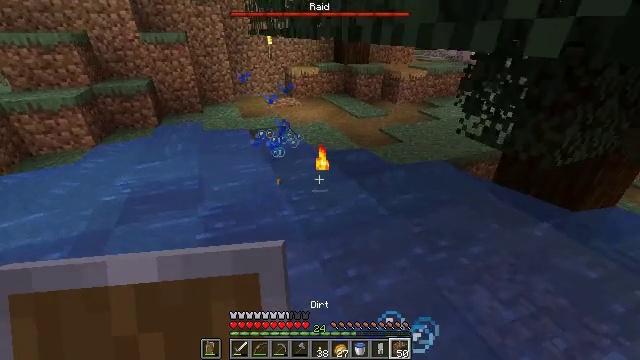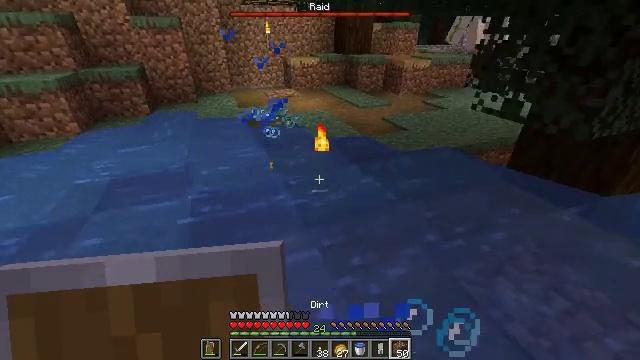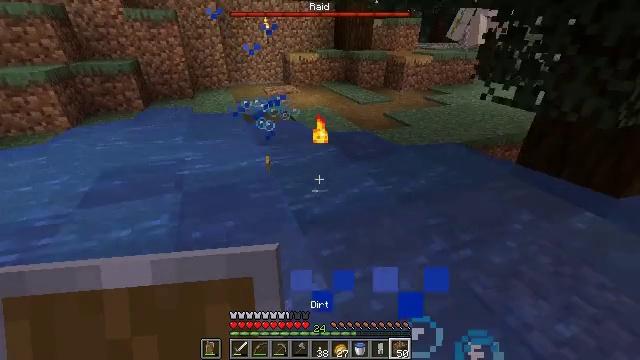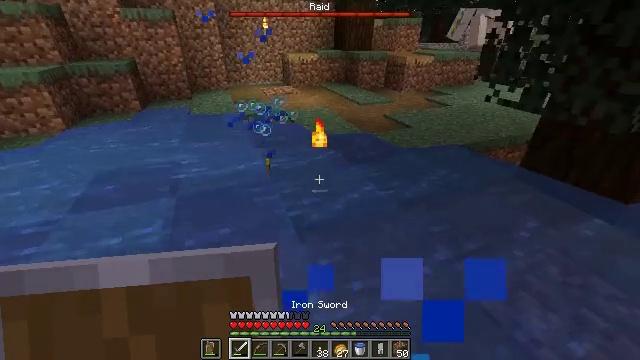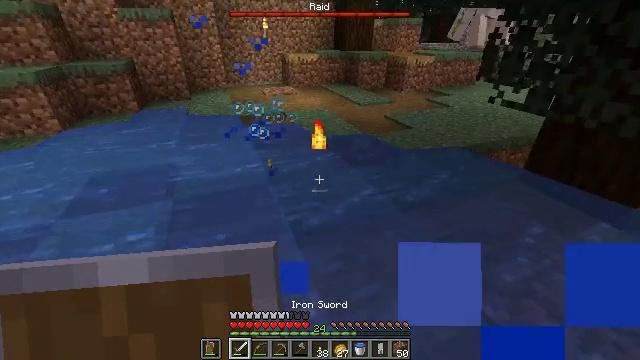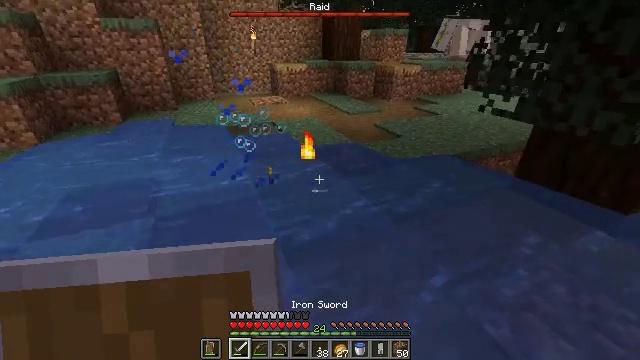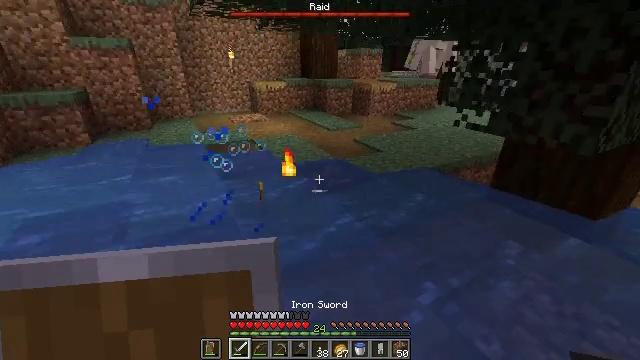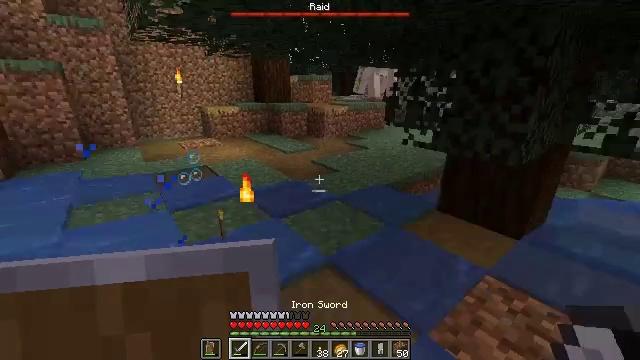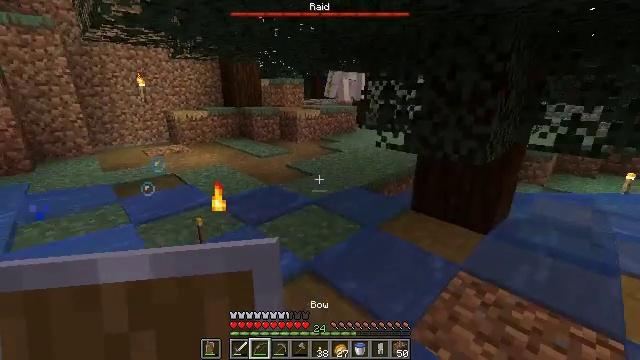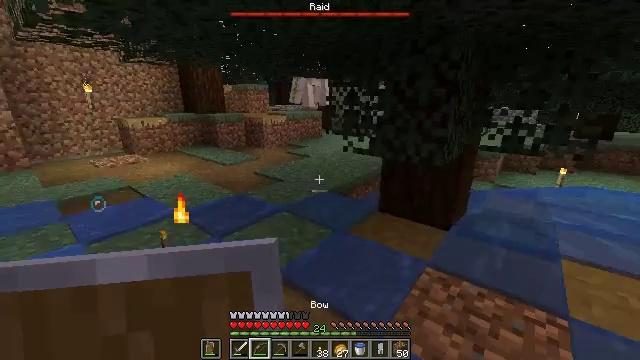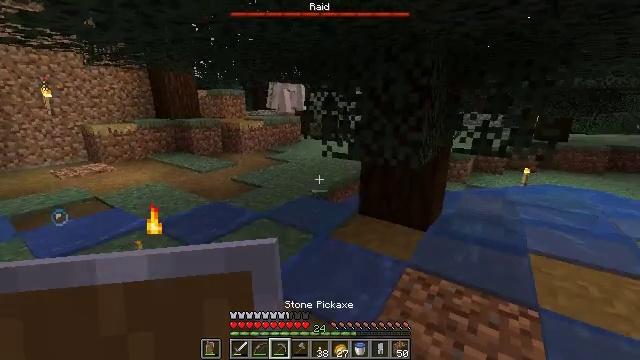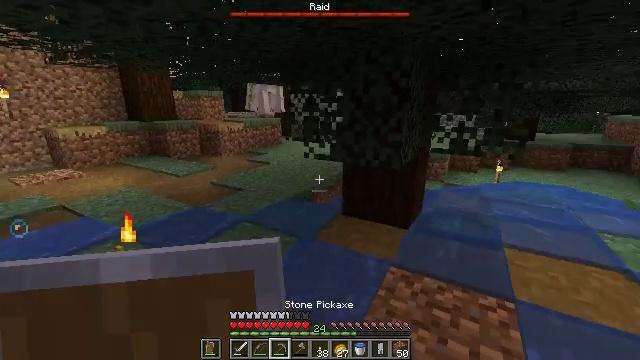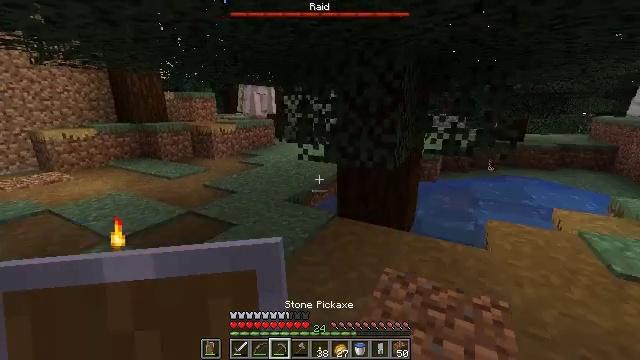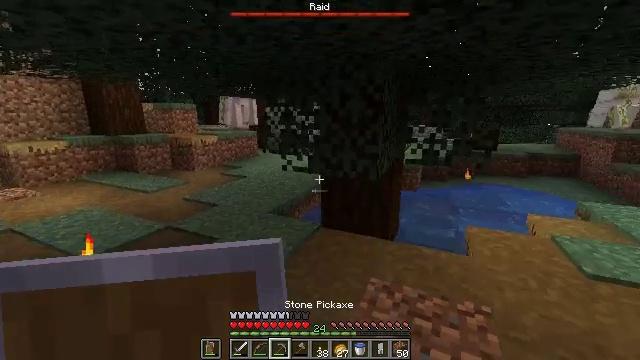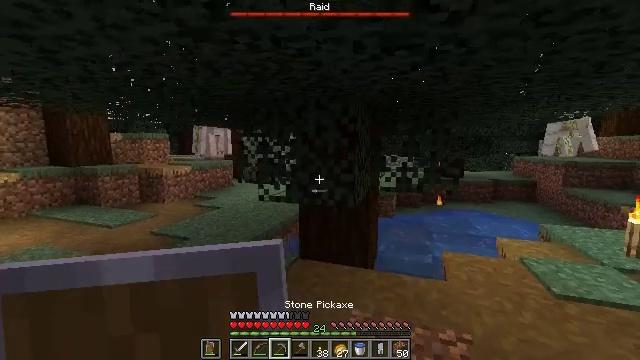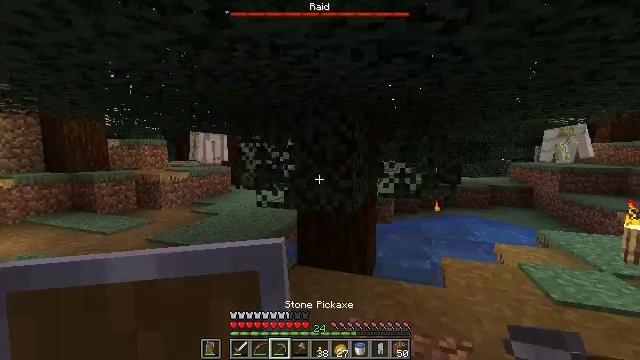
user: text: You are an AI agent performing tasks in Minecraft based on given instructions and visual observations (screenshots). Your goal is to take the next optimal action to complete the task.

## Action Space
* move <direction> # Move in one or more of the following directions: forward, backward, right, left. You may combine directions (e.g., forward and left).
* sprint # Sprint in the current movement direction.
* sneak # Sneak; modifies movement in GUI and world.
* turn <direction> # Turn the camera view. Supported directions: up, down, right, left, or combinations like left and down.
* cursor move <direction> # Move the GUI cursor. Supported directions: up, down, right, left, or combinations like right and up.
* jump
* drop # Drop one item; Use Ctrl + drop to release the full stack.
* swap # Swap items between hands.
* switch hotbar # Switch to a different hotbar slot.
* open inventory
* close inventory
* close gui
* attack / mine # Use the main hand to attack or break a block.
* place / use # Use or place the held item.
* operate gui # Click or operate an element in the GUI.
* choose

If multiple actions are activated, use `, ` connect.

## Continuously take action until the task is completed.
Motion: motion action
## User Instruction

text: Break the spruce leaves to clear the area.
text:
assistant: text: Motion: no_op
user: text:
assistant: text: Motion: no_op
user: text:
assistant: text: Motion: no_op
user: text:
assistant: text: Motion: no_op
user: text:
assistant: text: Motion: turn right and up
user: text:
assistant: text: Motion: turn right and up
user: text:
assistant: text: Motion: turn right and up
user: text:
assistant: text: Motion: turn right
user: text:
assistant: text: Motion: turn right and up
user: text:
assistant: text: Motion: turn right and up
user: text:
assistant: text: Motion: turn right
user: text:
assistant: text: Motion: turn right
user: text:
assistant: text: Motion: turn right and up
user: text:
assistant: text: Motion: turn right and up
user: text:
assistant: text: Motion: turn up
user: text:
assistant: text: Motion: no_op
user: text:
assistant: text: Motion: turn right and up
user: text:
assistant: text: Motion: turn right and up
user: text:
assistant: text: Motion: attack / mine
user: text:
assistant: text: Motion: attack / mine
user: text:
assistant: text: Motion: attack / mine
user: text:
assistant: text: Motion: attack / mine
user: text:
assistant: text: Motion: turn left and down, attack / mine
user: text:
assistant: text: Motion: attack / mine
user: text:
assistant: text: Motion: attack / mine
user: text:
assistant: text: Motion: attack / mine
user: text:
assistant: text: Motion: attack / mine
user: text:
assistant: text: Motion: attack / mine
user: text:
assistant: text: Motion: no_op